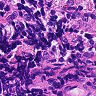
Metastatic tissue present: no